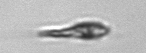
Label: Euglena